Question:
I have a question , it make me tired whole day.
Why 'ImageView''s background is show when load net picture into 'ImageView' in 'GridView'? 'ImageView''s size can't wrap_content.
How could I fix it? Make 'ImageView''s size adapt picture size (don't change the piacture size)
thanks advance.
A .Main XML
'''
<ListView
android:id="@+id/gridview_listview"
android:layout_width="100dp"
android:background="#<PHONE>"
android:scrollbars="none"
android:dividerHeight="5dp"
android:divider="@color/colorAlpha"
android:listSelector="@drawable/list_item_selected"
android:layout_height="match_parent" />
<GridView
android:id="@+id/gridview"
android:layout_weight="1"
android:layout_marginLeft="10dp"
android:layout_width="0dp"
android:scrollbars="none"
android:listSelector="@drawable/gridview_item_selected"
android:layout_height="wrap_content">
</GridView>
'''
B.GridView Item XML
'''
<LinearLayout xmlns:android="http://schemas.android.com/apk/res/android"
android:orientation="vertical"
android:gravity="center"
android:padding="1dp"
android:layout_width="match_parent"
android:layout_height="wrap_content">
<ImageView
android:id="@+id/iv_gridview"
android:padding="0dp"
android:background="#ff0000"
android:layout_width="wrap_content"
android:layout_height="wrap_content" />
<TextView
android:id="@+id/tv_gridview"
android:text="test"
android:textColor="#00ffff"
android:textSize="15sp"
android:gravity="center"
android:singleLine="true"
android:layout_width="match_parent"
android:layout_height="wrap_content" />
'''
C.GridView adapter extends BaseAdapter
'''
@Override
public View getView(int position, View convertView, ViewGroup parent) {
GridViewHolder gridViewHolder = new GridViewHolder();
ImageView imageView;
TextView textView;
if (convertView == null ) {
convertView = layoutInflater.inflate(R.layout.gridview_item , null) ;
imageView = (ImageView) convertView.findViewById(R.id.iv_gridview);
textView = (TextView) convertView.findViewById(R.id.tv_gridview);
gridViewHolder.setImageView(imageView);
gridViewHolder.setTextView(textView);
convertView.setTag(gridViewHolder);
}else {
gridViewHolder = (GridViewHolder) convertView.getTag();
}
Picasso.with(context).load("http://img1.cache.netease.com/catchpic/A/A8/A86B03AE11945B98D0AE0A98480D28CE.jpg").into(gridViewHolder.getImageView());
gridViewHolder.getTextView().setText(dataList.get(position).getName());
return convertView;
}
'''
D.Activity code
'''
dataList = GetData.getData();
GridViewAdapter gridViewAdapter = new GridViewAdapter(GridView.this , dataList);
gridView.setAdapter(gridViewAdapter);
gridView.setNumColumns(3);
gridView.setHorizontalSpacing(5);
gridView.setVerticalSpacing(10);
gridView.setOnItemClickListener(new AdapterView.OnItemClickListener() {
@Override
public void onItemClick(AdapterView<?> parent, View view, int position, long id) {
String url = "this is " + position ;
startActivity(new Intent(GridView.this , ClickActivity.class).putExtra("url" ,url));
}
});
'''
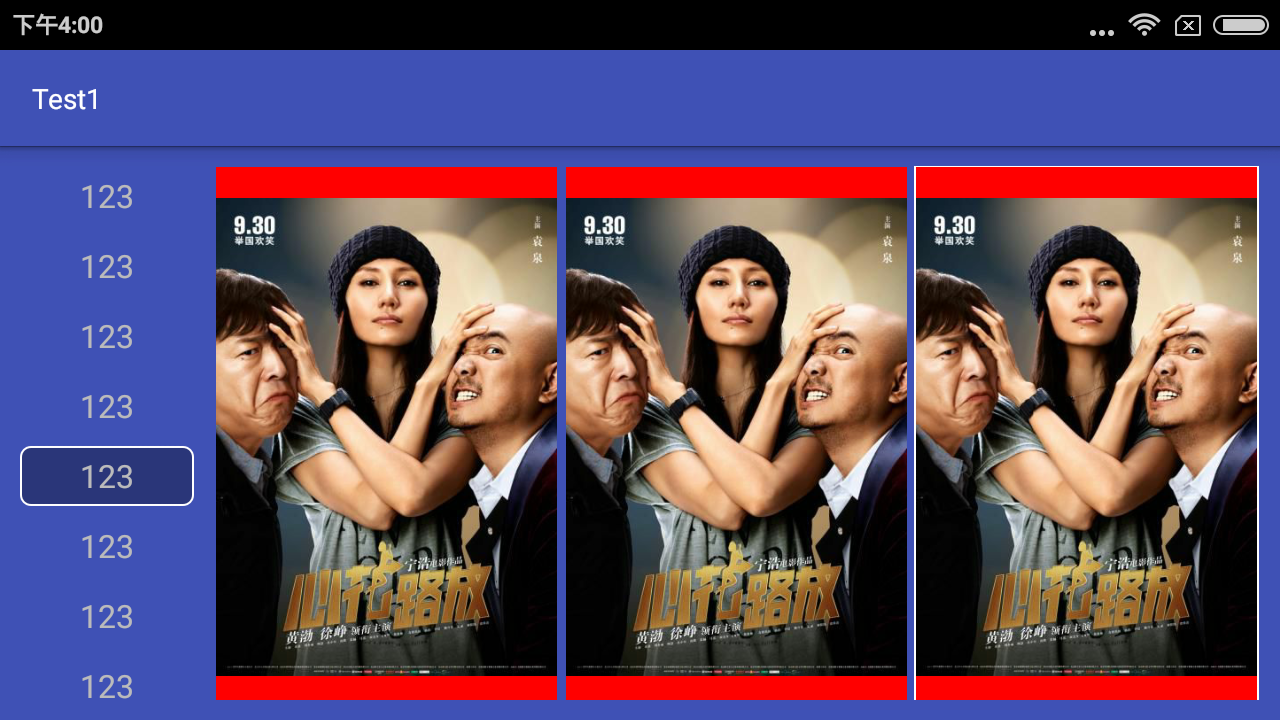
Answer: Try setting the 'android:adjustViewBounds' attribute on your 'ImageView' to 'true' in your layout XML.
'''
<ImageView
android:id="@+id/iv_gridview"
android:padding="0dp"
android:background="#ff0000"
android:layout_width="wrap_content"
android:layout_height="wrap_content"
android:adjustViewBounds="true" />
'''
From the <URL> on 'android:adjustViewBounds':
> Set this to true if you want the ImageView to adjust its bounds to
preserve the aspect ratio of its drawable.